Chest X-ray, PA view. Patient: 51 years old, sex M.
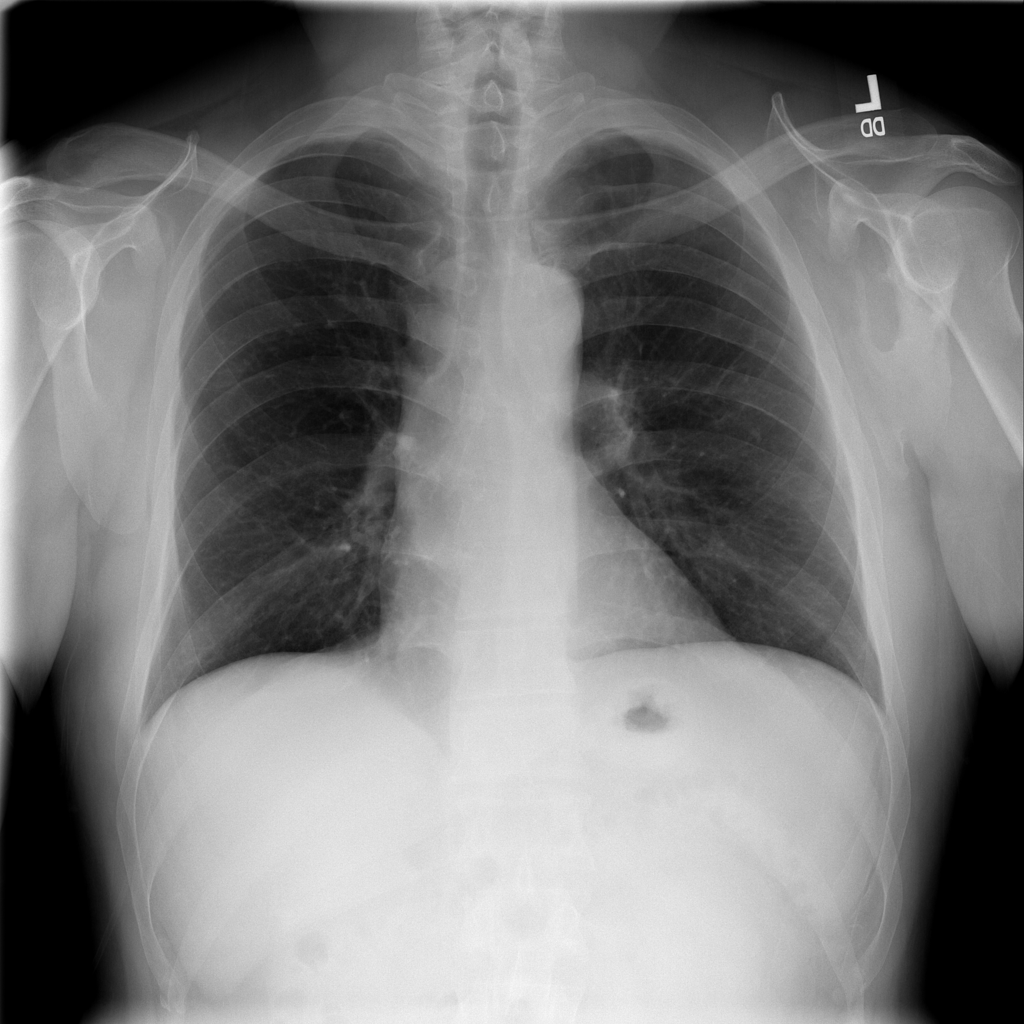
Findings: Fibrosis